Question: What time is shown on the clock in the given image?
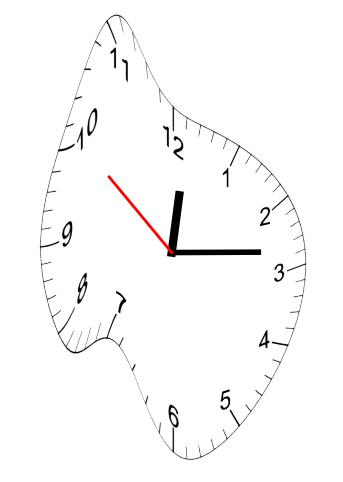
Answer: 12:13:51